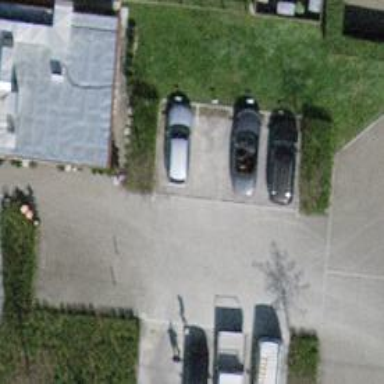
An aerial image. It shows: Bollard barrier.